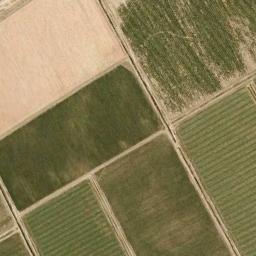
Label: rectangular_farmland